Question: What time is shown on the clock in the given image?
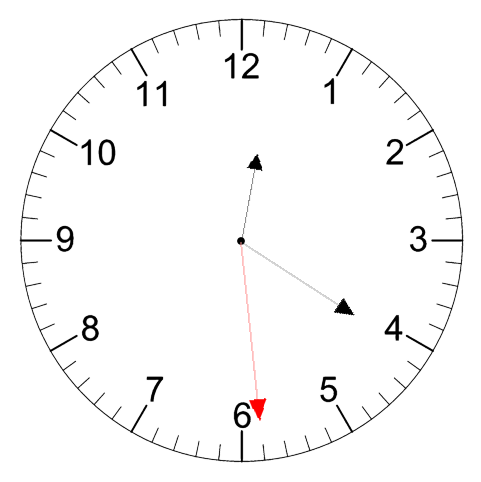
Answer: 12:20:29